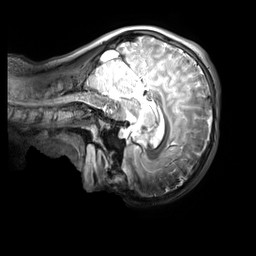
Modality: T2w
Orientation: sagittal
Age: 13
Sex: male
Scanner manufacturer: siemens
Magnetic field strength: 3 T
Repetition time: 3.2 s
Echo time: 0.408 s